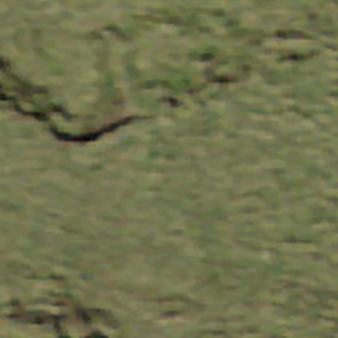
Label: other